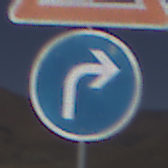
Verkehrszeichen: VorgeschriebeneFahrtrichtungRechts
Zusatzzeichen oben: Arbeitsstelle
Umgebung: Outdoor, Nature
Tageszeit: MorningAfternoon
Wetter: Clear
Licht: Natural
Jahreszeit: NotSpecified
Kontrast: HighContrast